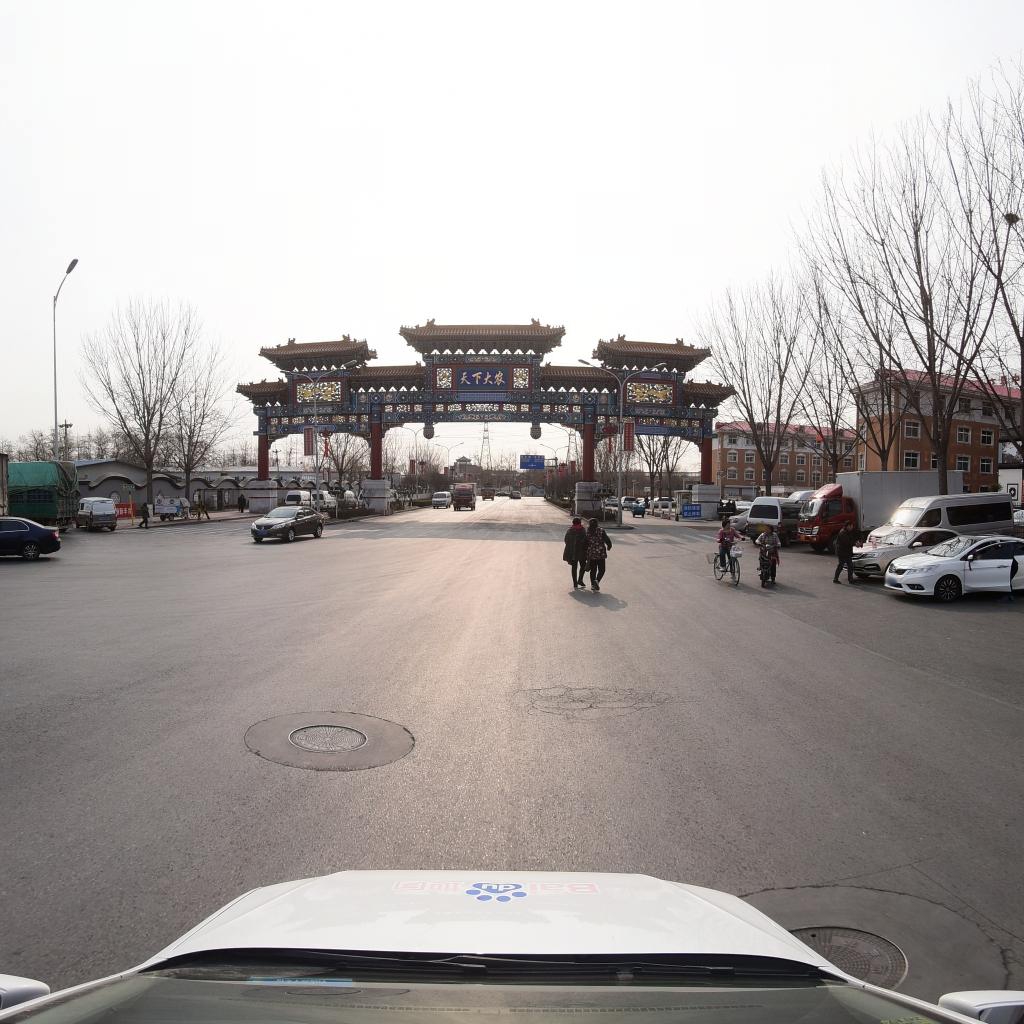
Region: Fengtai
Road damage annotations: alligator crack, manhole cover, manhole cover